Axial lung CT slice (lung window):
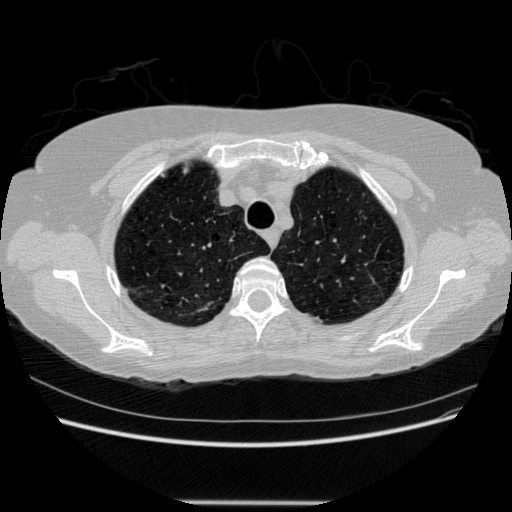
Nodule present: no